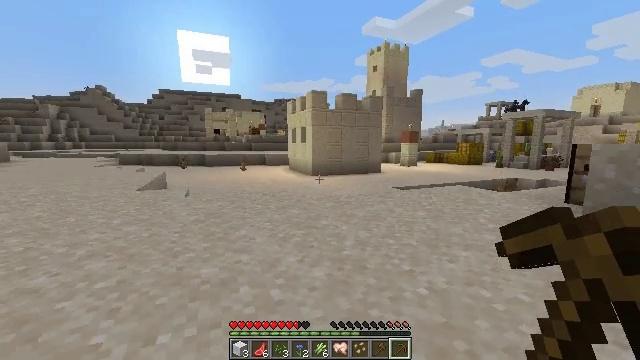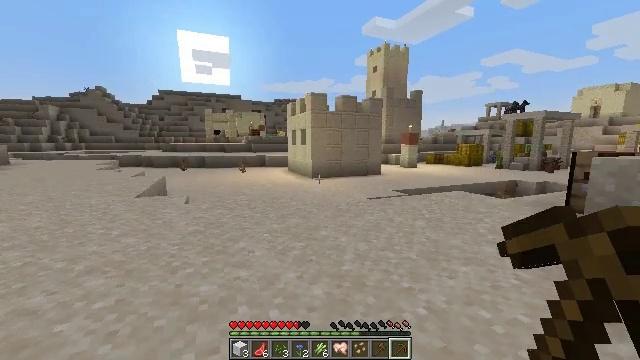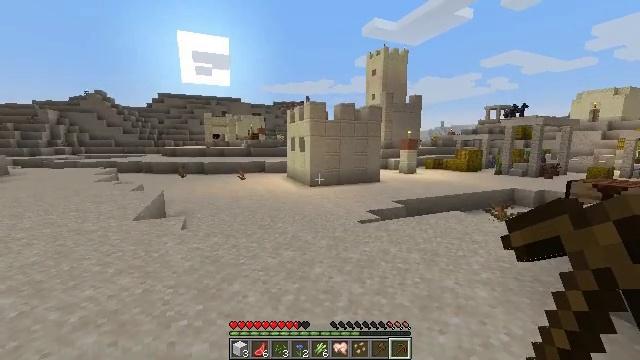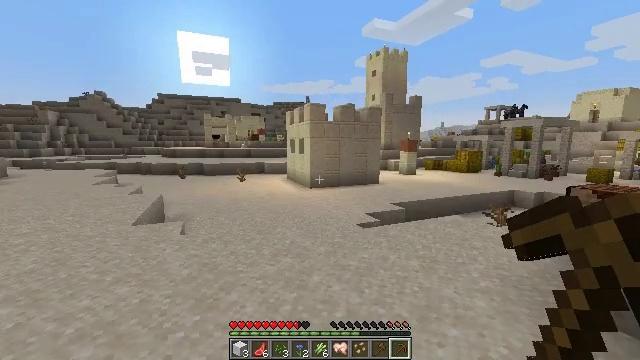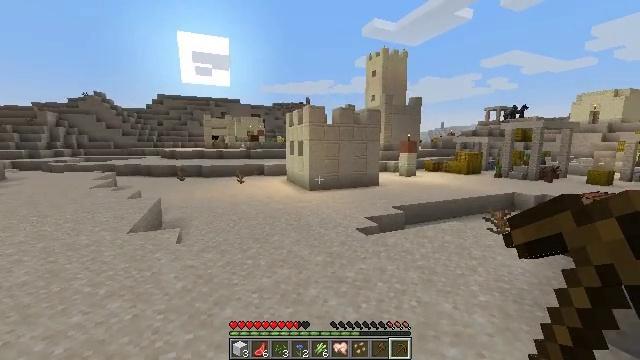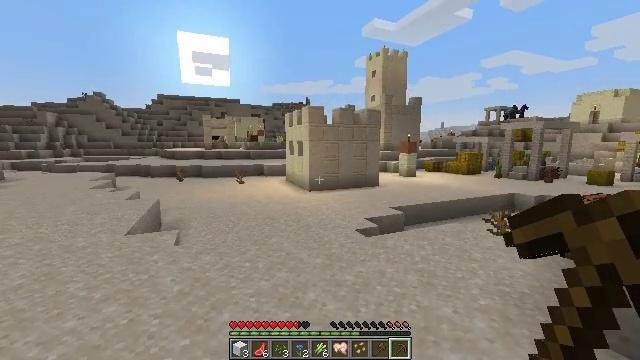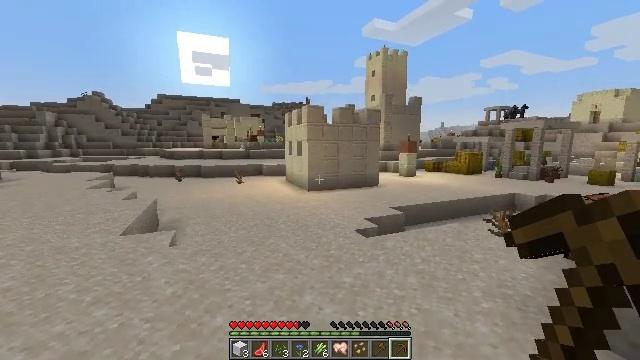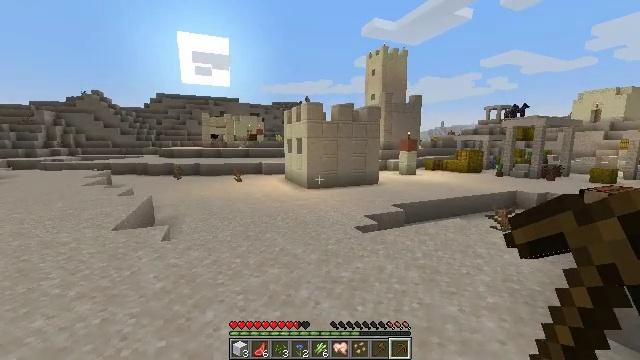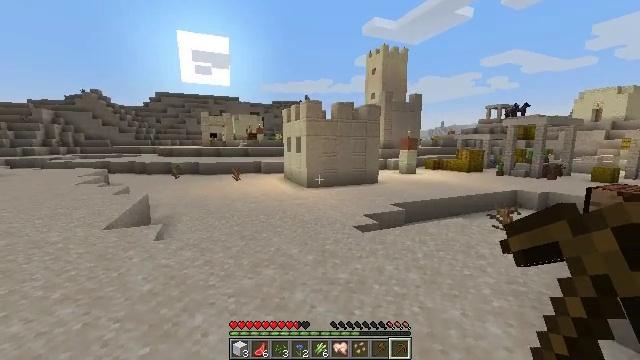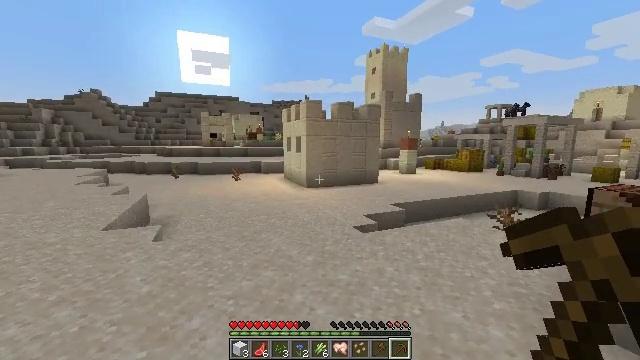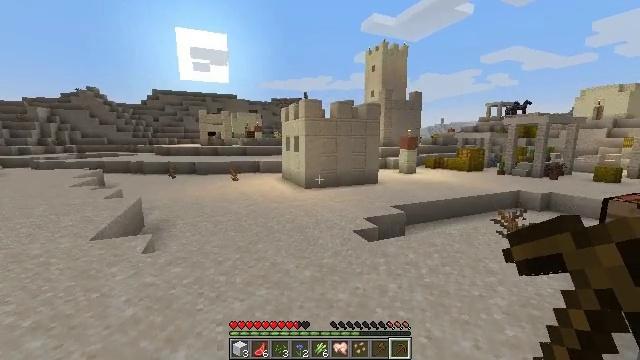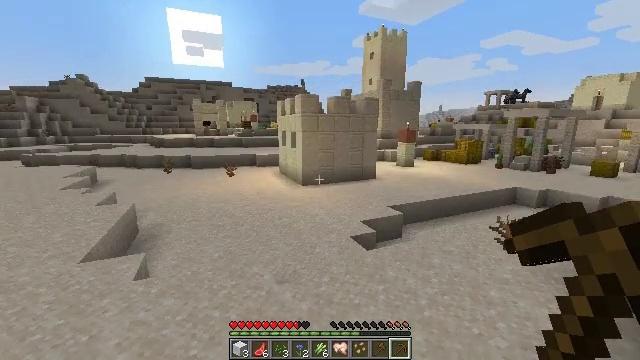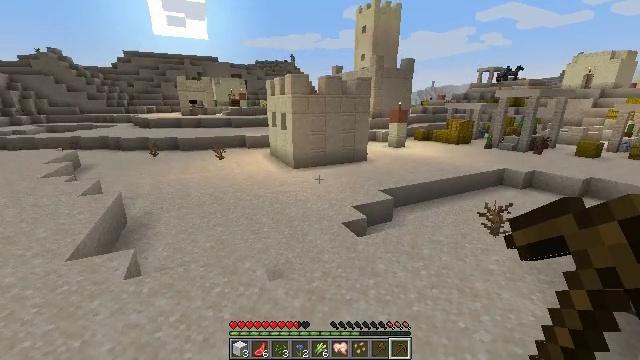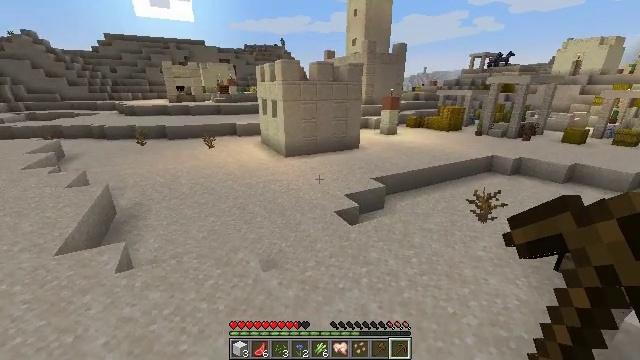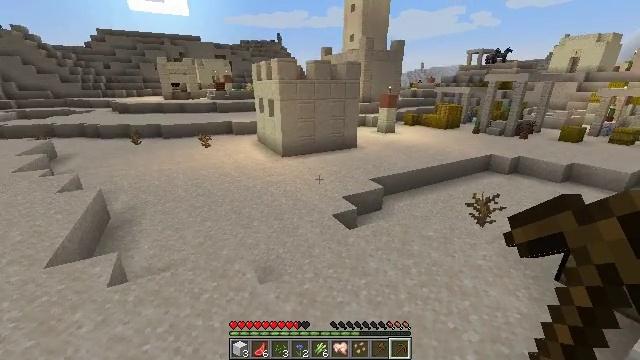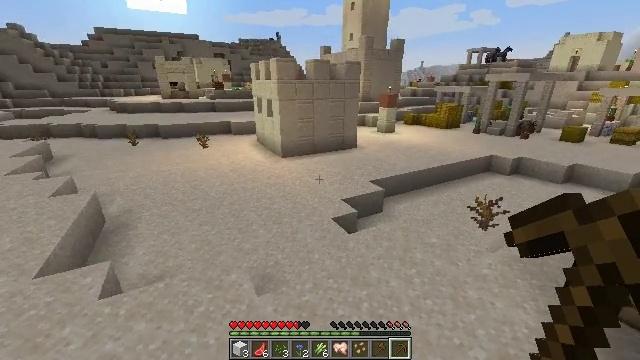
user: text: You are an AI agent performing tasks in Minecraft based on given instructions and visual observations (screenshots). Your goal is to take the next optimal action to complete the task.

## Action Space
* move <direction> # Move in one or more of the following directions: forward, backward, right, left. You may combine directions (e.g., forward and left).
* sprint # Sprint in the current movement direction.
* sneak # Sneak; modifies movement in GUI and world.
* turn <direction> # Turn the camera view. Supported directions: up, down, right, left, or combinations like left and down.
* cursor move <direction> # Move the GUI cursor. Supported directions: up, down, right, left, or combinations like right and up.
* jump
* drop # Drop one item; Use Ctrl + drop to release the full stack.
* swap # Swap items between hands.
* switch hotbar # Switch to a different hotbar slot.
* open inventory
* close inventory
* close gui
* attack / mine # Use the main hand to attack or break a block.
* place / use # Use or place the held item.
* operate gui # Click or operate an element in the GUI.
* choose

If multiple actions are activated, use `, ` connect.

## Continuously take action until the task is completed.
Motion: motion action
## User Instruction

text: Harvest hay blocks from the village.
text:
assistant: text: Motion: move forward, jump
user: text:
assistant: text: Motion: move forward, jump
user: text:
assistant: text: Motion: move forward, jump
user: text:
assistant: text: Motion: move forward, jump
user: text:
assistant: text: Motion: move forward, jump
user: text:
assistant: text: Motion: move forward, jump
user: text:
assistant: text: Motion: move forward, jump
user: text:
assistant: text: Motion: move forward, jump
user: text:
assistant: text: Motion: move forward, jump
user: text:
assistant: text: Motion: move forward, jump
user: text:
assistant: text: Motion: move forward, sprint, turn down, jump
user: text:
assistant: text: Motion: move forward, sprint, turn right and down, jump
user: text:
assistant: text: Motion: move forward, sprint, turn right and down, jump
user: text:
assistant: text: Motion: move forward, sprint, jump
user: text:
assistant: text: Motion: move forward, jump
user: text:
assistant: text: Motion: move forward, jump
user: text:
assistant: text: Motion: move forward, jump
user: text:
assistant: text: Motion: move forward, turn right, jump
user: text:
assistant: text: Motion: move forward, jump
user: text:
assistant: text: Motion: move forward, jump
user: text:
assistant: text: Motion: move forward, jump
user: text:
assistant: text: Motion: move forward, turn left, jump
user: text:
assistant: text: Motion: move forward, sprint, turn left, jump
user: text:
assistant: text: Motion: move forward, sprint, turn left, jump
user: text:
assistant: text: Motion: move forward, sprint, jump
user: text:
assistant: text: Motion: move forward, sprint, jump
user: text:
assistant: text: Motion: move forward, sprint, jump
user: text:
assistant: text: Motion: move forward, jump
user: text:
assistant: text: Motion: move forward, jump
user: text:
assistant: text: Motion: move forward, turn right, jump